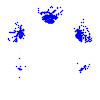
Particle: kaon